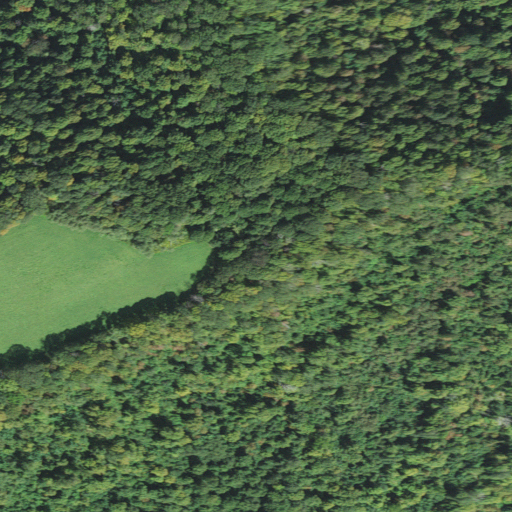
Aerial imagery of mountain in West Virginia named Swell Mountain containing deciduous forest and mixed forest